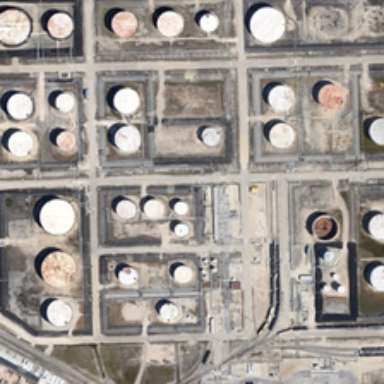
There are many storage tanks in the factory .